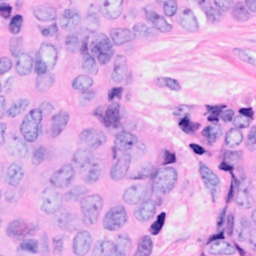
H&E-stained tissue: Breast